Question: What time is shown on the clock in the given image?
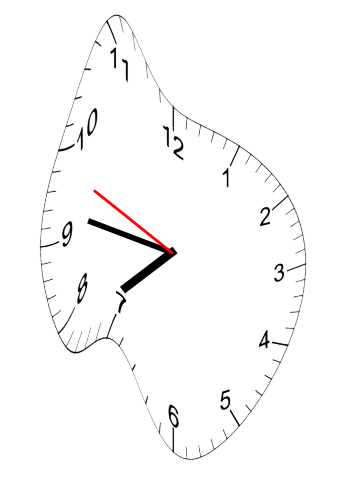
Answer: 07:46:49